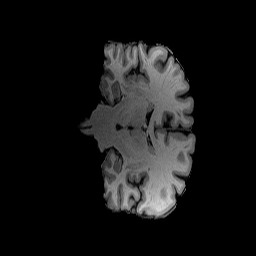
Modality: T1w
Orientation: coronal
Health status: healthy